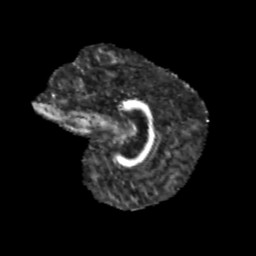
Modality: FA
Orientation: sagittal
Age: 9
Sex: male
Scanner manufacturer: siemens
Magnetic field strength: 3 T
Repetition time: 3.8 s
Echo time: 0.07 s